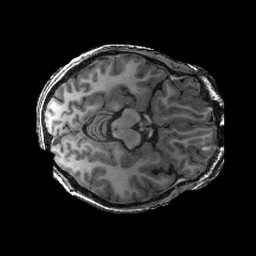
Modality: T1w
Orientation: axial
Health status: ill
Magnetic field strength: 3 T